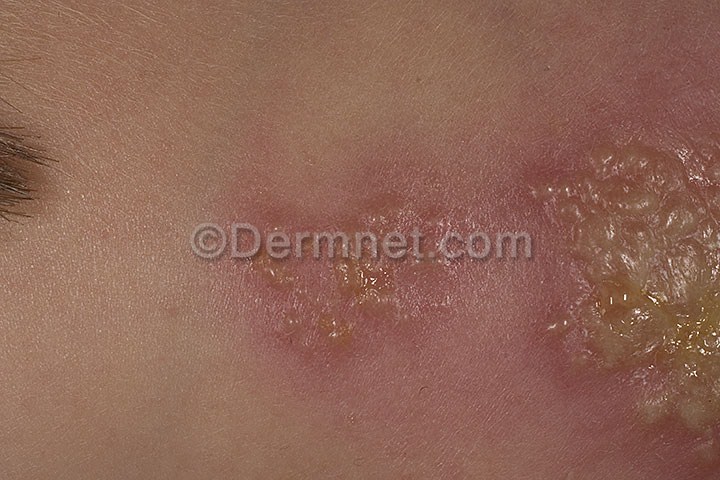
Disease: Warts Molluscum and other Viral Infections